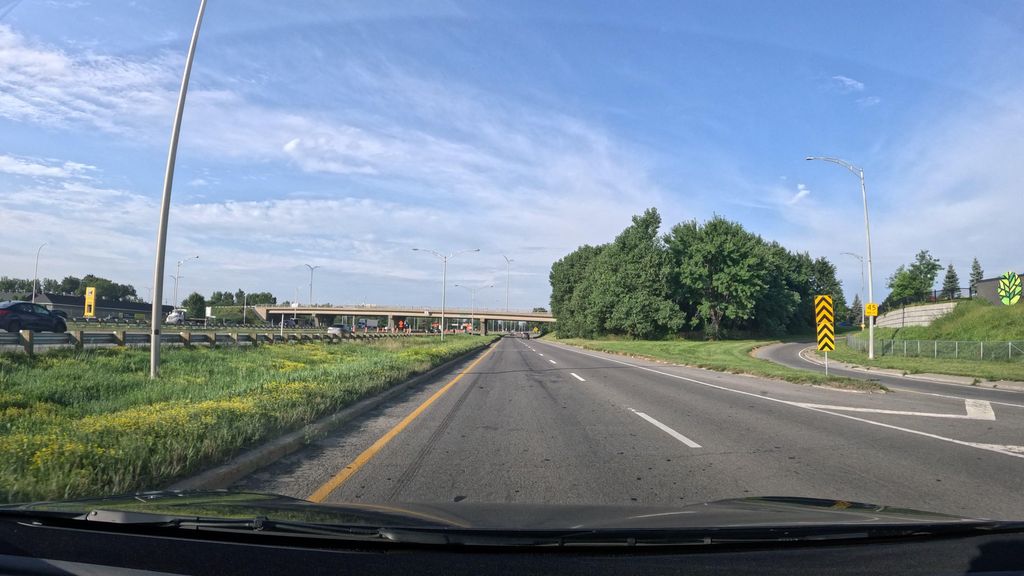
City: montreal